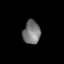
Tissue: lung
Cell type: Fibroblasts
Senescence score: 0.577
Nuclear area (px): 397
Mean DAPI intensity: 120.035